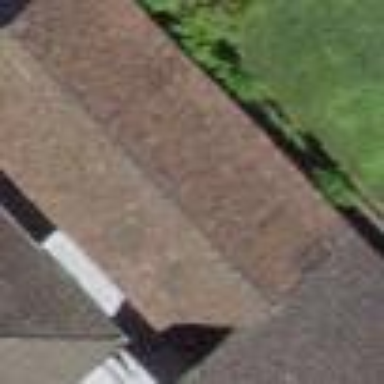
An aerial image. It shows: Garage.